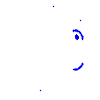
Particle: pion